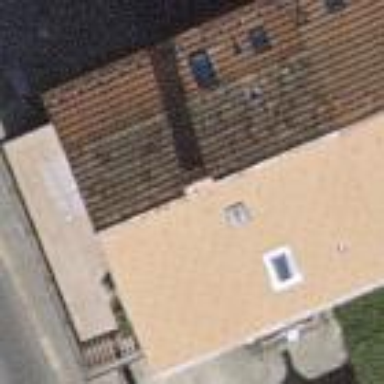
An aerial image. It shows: Simple and straightforward house.